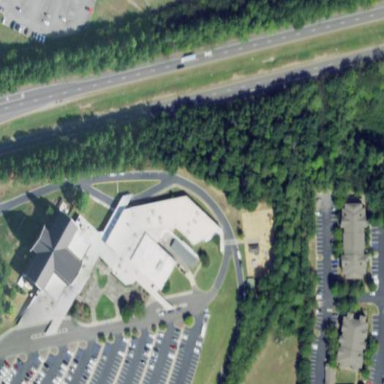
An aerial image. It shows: Building that serves as place of worship.